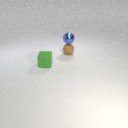
small brown rubber sphere below small blue metal sphere